Question: If I have two transitions with flow controlled by conditions, is there any point in having an exclusive gateway (given I don't have a default flow)?
Is there any difference between the two diagrams below?

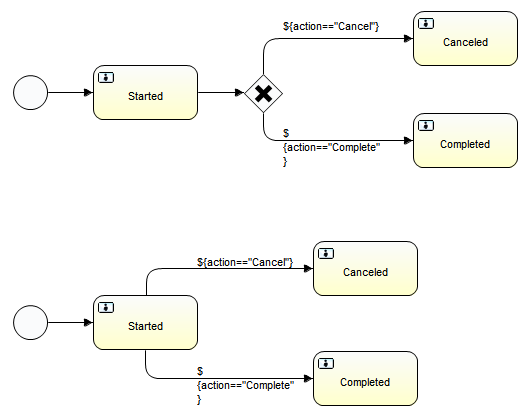
Answer: To the best of my knowledge*, the two are equivalent. Note, however, that if no gateway is given, the behaviour is like using an (see page 427 of the <URL>.
In your example, the conditions are exclusive, so that does not matter, but in the general case, omitting the gateway can lead to confusion and obscure the meaning of the process. IMHO, you should always draw the gateway to make it clear, unless you have good reasons not to.
(*) That's what's written in the specification; I don't know how it's implemented/interpreted in Activiti.